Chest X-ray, PA view. Patient: 51 years old, sex F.
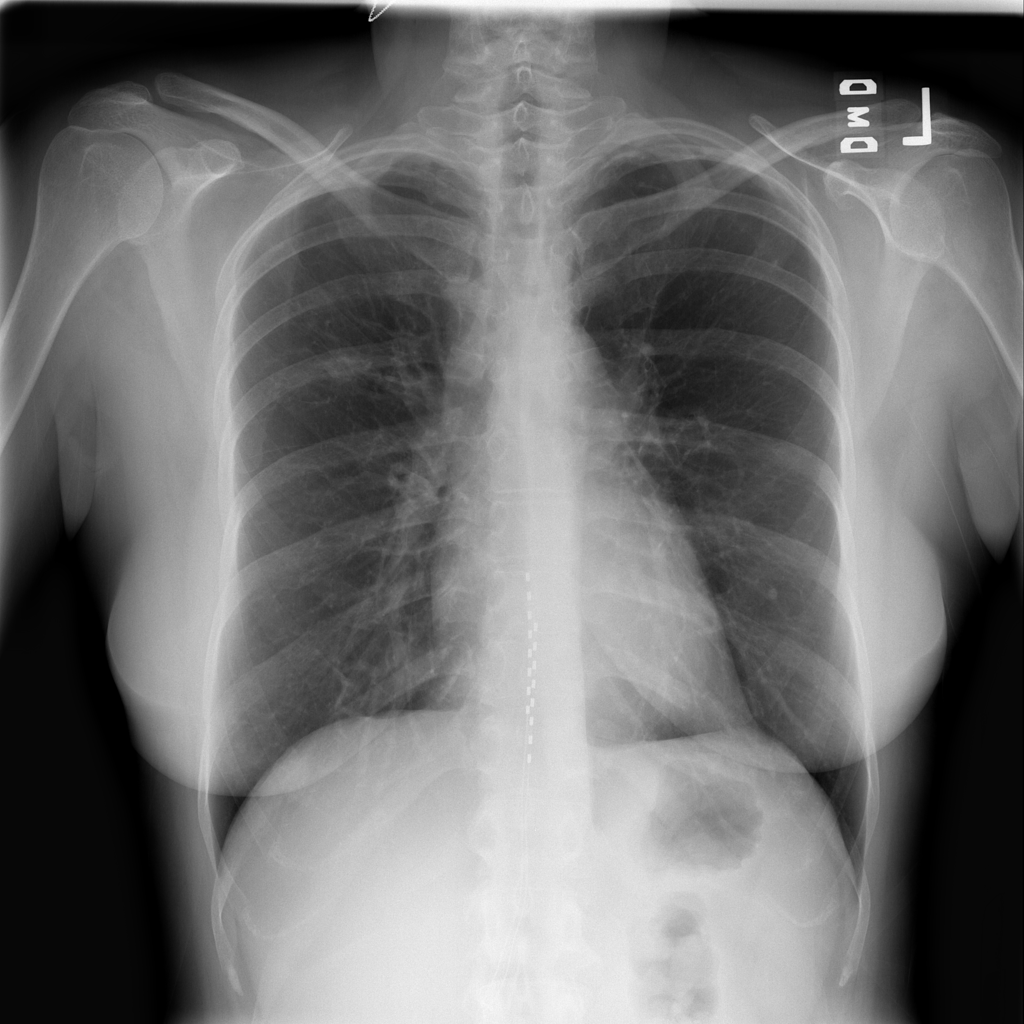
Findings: No Finding